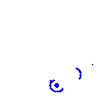
Particle: electron